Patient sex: M
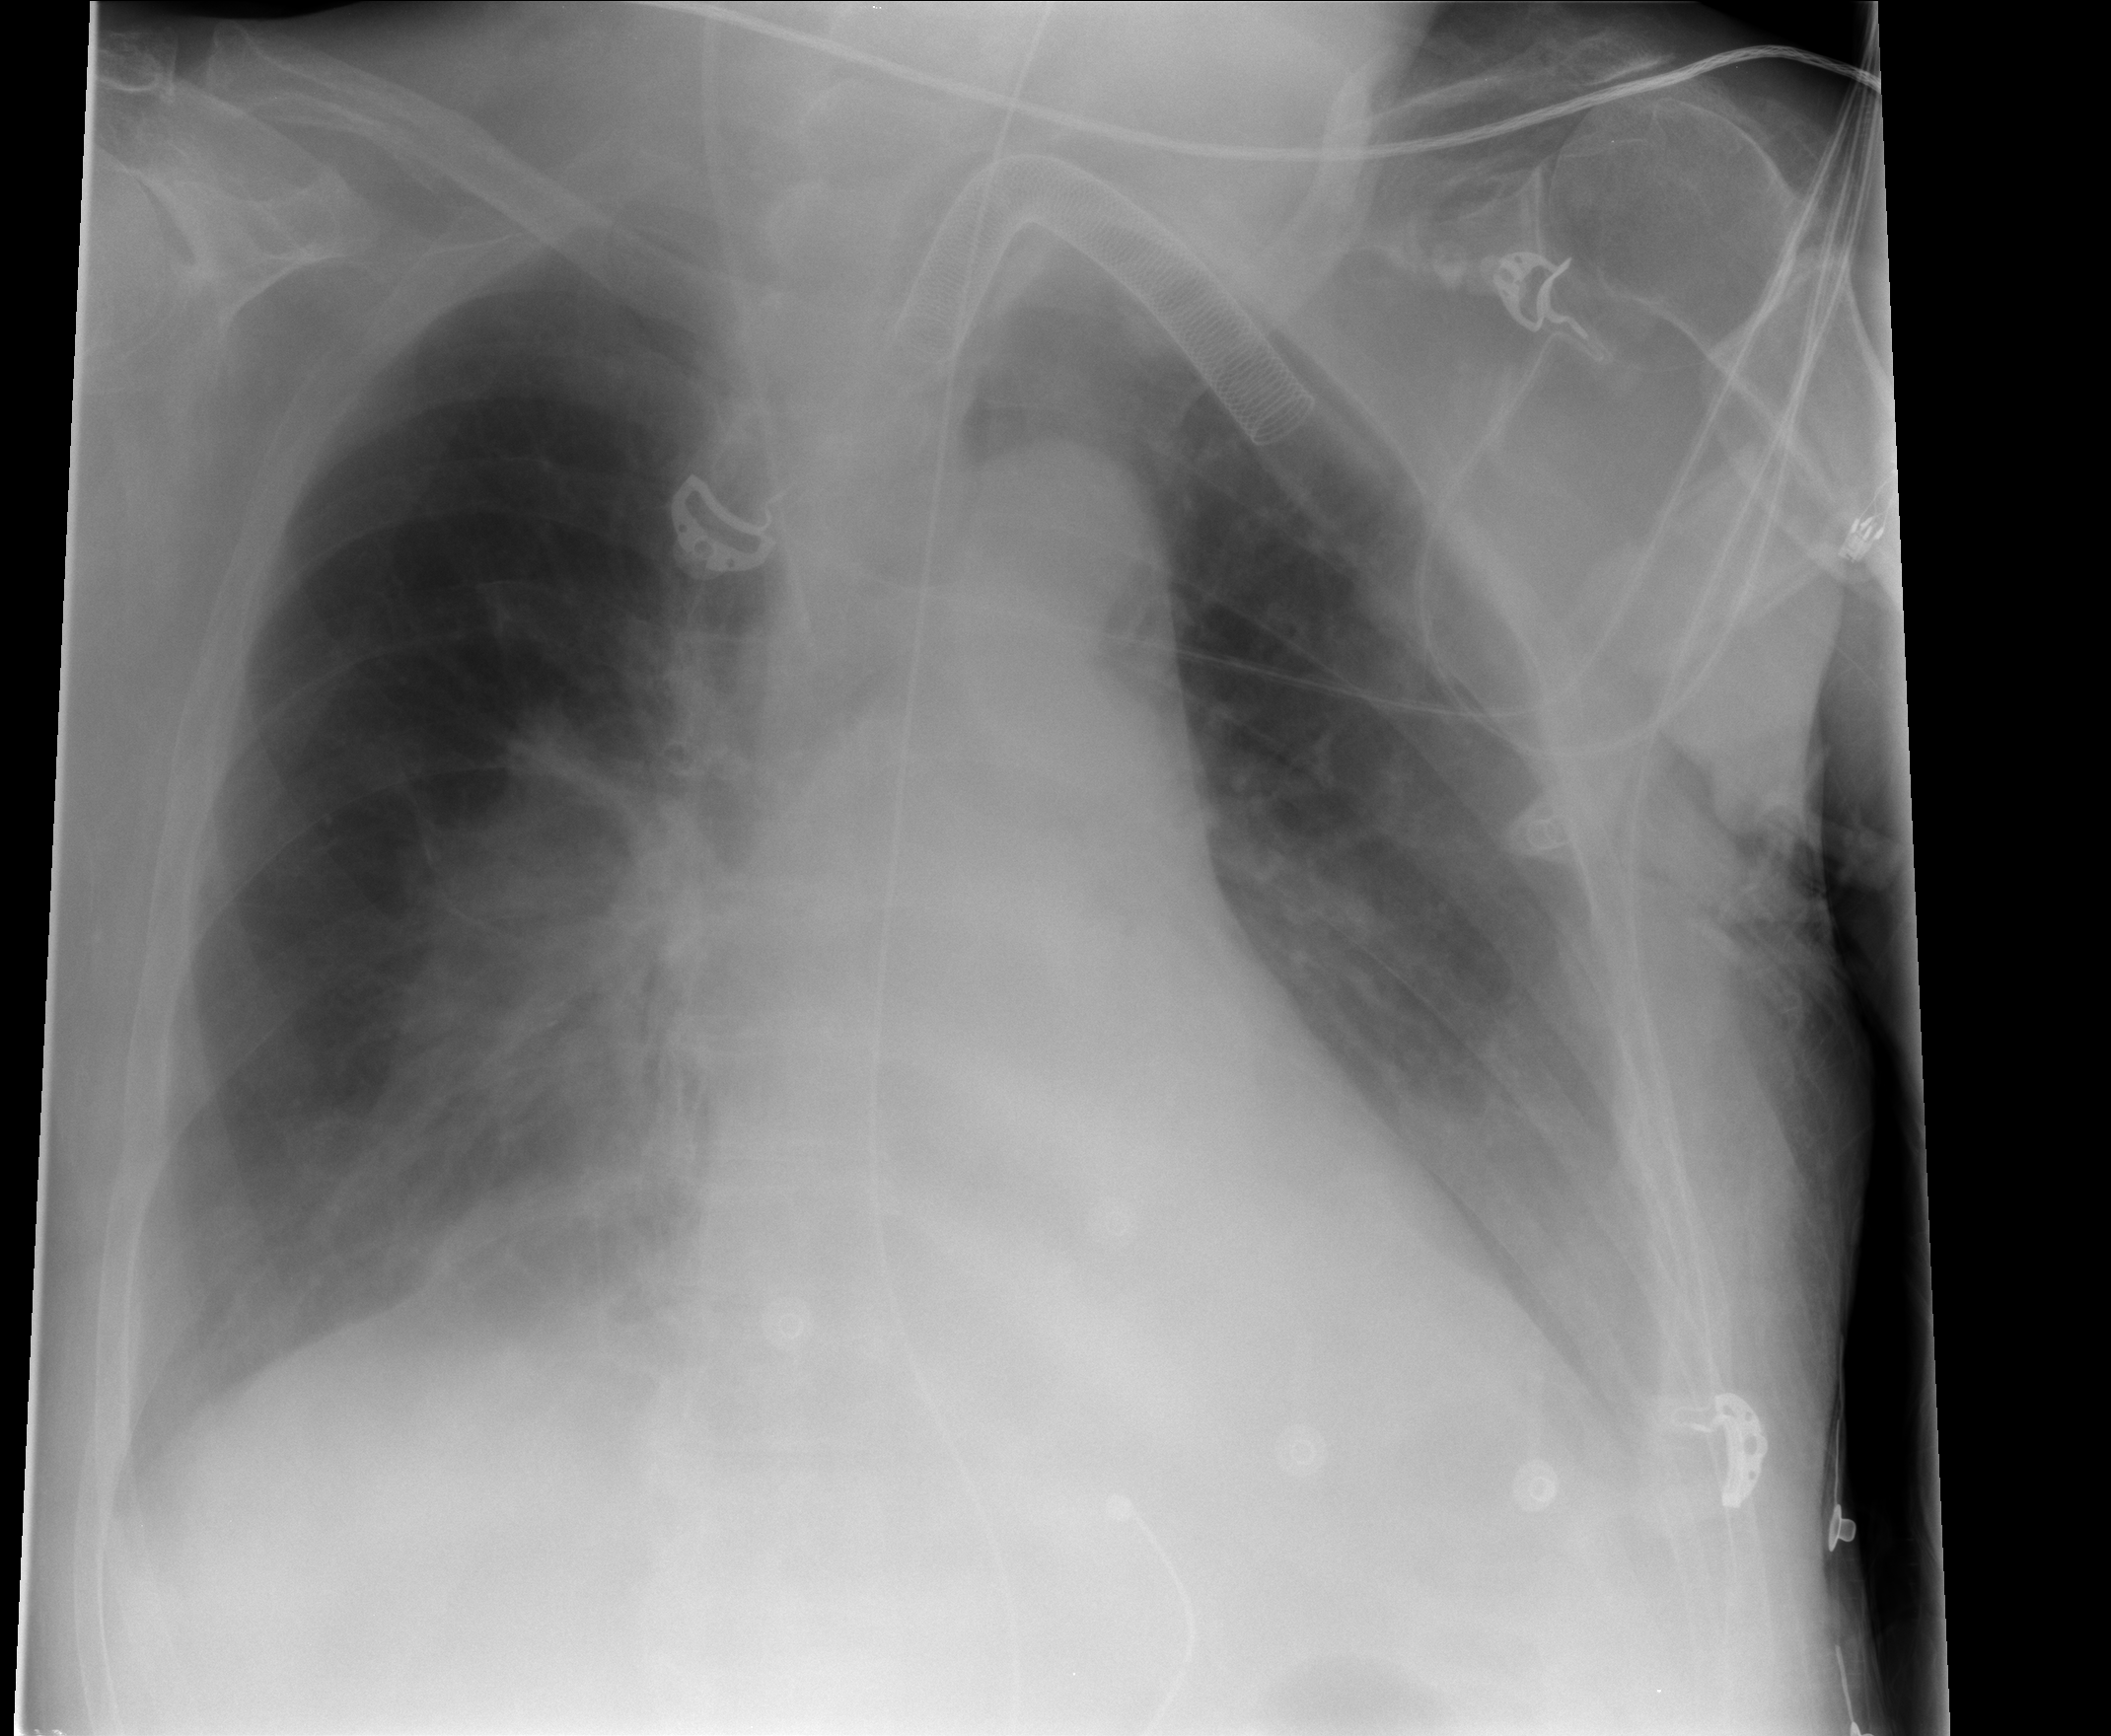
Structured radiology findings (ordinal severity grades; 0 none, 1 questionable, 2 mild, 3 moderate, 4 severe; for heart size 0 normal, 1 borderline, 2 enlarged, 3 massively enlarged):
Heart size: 2
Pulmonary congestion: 2
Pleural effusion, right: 2
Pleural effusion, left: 2
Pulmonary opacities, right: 2
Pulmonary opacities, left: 2
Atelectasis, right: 2
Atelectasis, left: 2